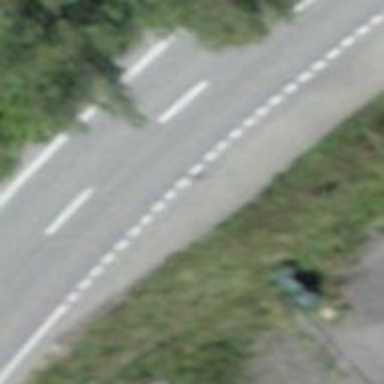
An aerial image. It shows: Secondary road with asphalt surface and no sidewalks.